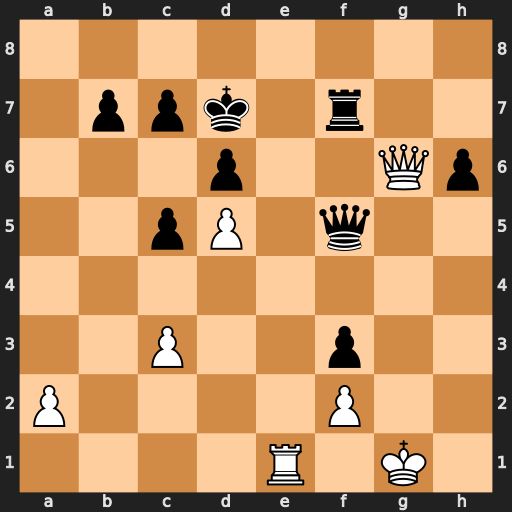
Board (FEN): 8/1ppk1r2/3p2Qp/2pP1q2/8/2P2p2/P4P2/4R1K1
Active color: w
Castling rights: -
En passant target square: -
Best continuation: Qe6+ Qxe6 dxe6+ Ke7 exf7+